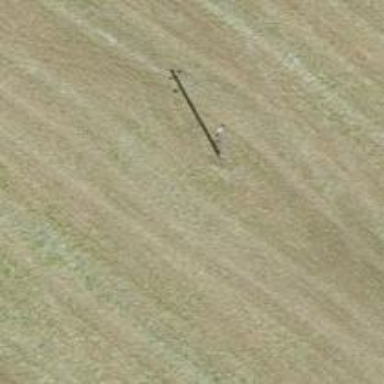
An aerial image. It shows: Power pole.